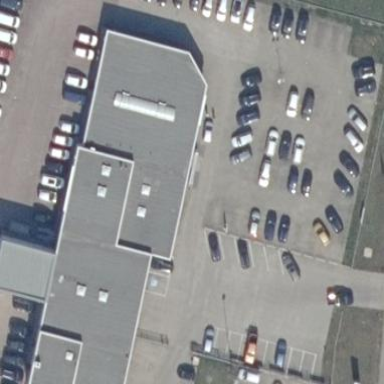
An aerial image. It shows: Building housing car shop.